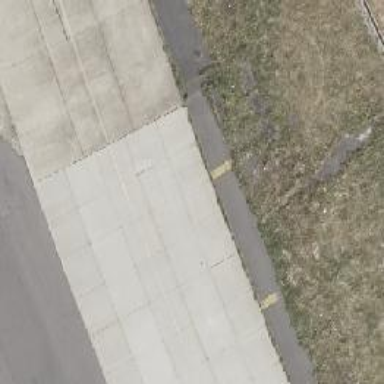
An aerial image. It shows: Footway made of concrete plates.